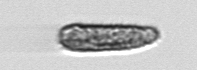
Label: Pseudochattonella_farcimen